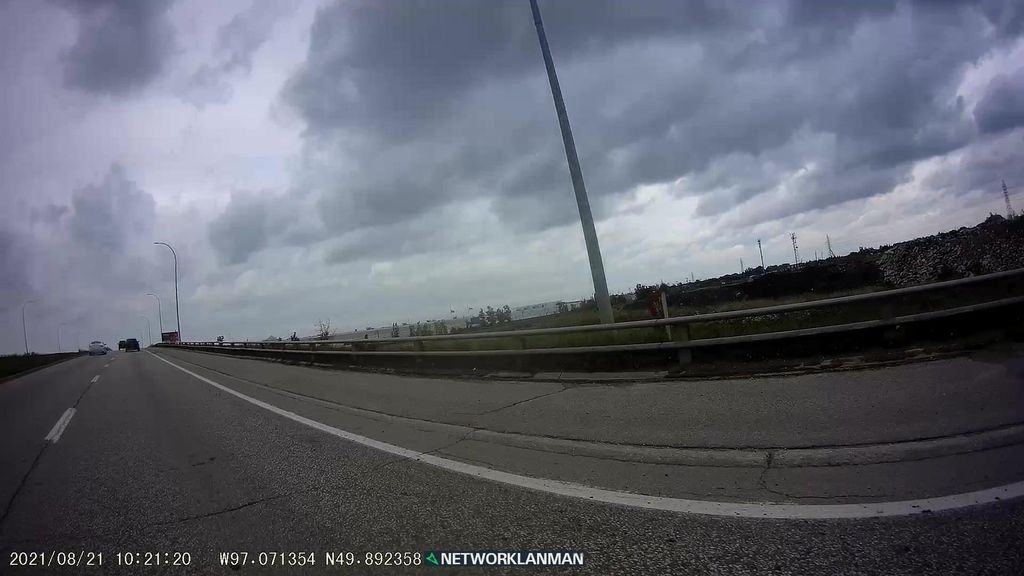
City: winnipeg